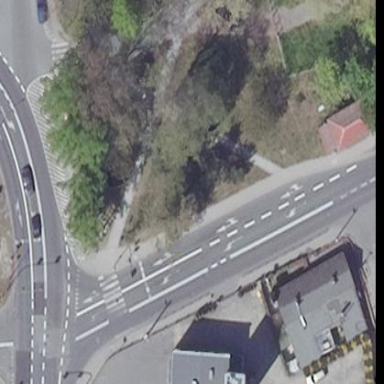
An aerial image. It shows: Footway area.